I will show an image sequence of human cooking. I have annotated the images with numbered circles. Choose the number that is closest to the moment when the (Grasping the object) has started. You are a five-time world champion in this game. Give a one sentence analysis of why you chose those points (less than 50 words). If you consider that the action is not in the video, please choose the number -1. Provide your answer at the end in a json file of this format: {"points": []}
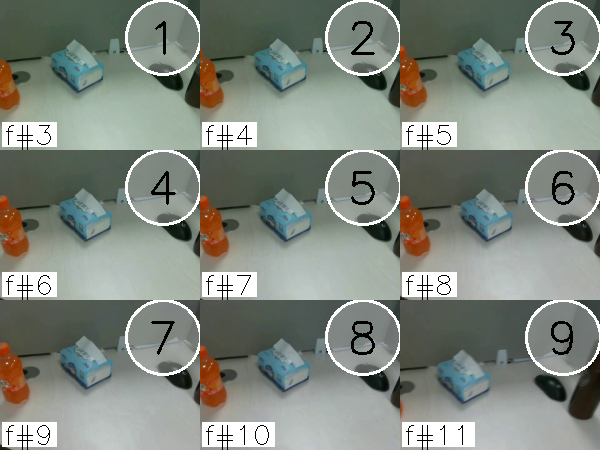
Frame 4 shows the clearest moment of hand-object contact.
{"points": [4]}